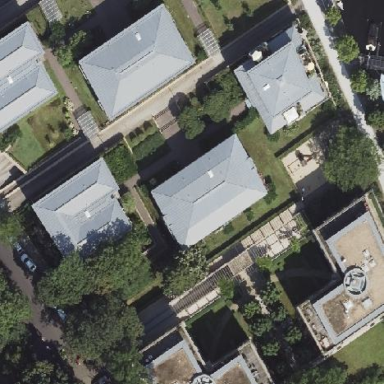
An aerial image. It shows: Unique apartment building with quadruple saltbox roof shape.